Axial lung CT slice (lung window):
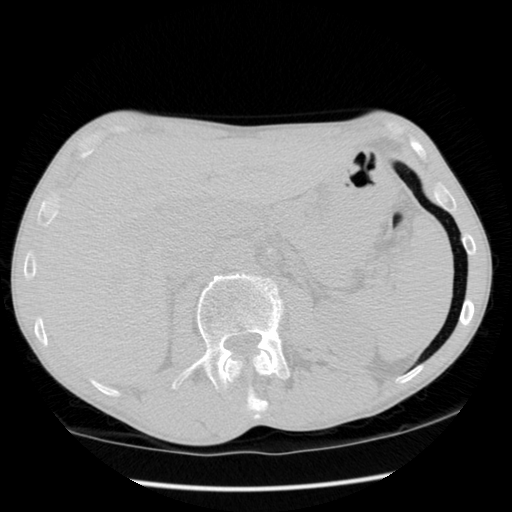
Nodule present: no